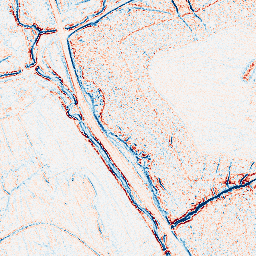
Category: edge_preserving
Decomposition family: bilateral
Decomposition parameters: d: 5
sigma_color: 100
sigma_space: 25
Upsampling method: regularized
Upsampling parameters: scale: 2
lambda_reg: 0.001
Upsampling scale: 2